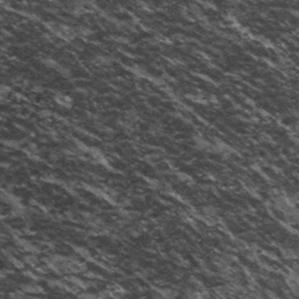
Label: frost